九年级 · 变换几何
某兴趣小组开展课外活动. 如图, $A, B$ 两地相距 12 米, 小明从点 $A$ 出发沿 $A B$ 方向匀速前进, 2 秒后到达点 $D$, 此时他 $(C D)$ 在某一灯光下的影长为 $A D$, 继续按原速行走 2 秒到达点 $F$, 此时他在同一灯光下的影子仍落在其身后, 并测得这个影长为 1.2 米, 然后他将速度提高到原来的 1.5 倍,再行走 2 秒到达点 $H$, 此时他 $(G H)$ 在同一灯光下的影长为 $B H$ (点 $C, E, G$ 在一条直线上).

(1)请在图中画出光源 $O$ 点的位置, 并画出他位于点 $F$ 时在这个灯光下的影长 $F M$ (不写画法); (2)求小明原来的速度.

21 世纪教育网(www. 21 cnjy.com)
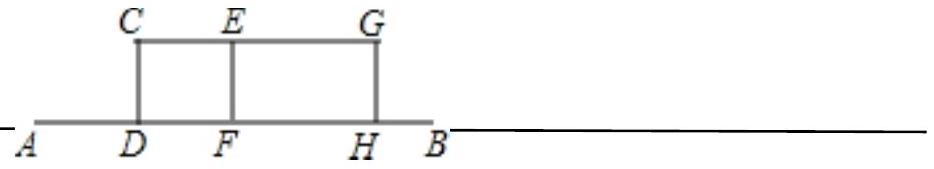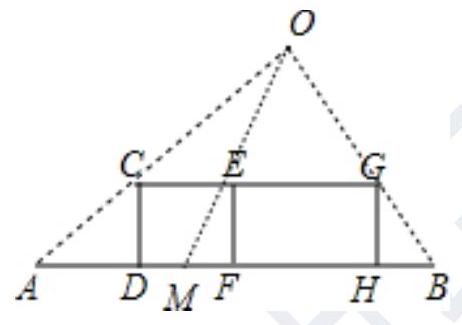
答案: 解: (1)如图,

(2)设小明原来的速度为 $x m / s$, 则 $C E=2 x m, A M=A F-M F=(4 x-1.2) m, E G=2 \times 1.5 x=3 x m$, $B M=A B-A M=12-(4 x-1.2)=13.2-4 x$,

$\because$ 点 $C, E, G$ 在一条直线上, $C G / / A B$,

$\therefore \triangle O C E \sim \triangle O A M, \triangle O E G \sim \triangle O M B$,

$\therefore \frac{C E}{A M}=\frac{O E}{O M}, \frac{E G}{B M}=\frac{O E}{O M}$,

$\therefore \frac{C E}{A M}=\frac{E G}{B M}$, 即 $\frac{2 x}{4 x-1.2}=\frac{3 x}{13.2-4 x}$, 解得 $x=1.5$,

经检验 $x=1.5$ 为方程的解,

$\therefore$ 小明原来的速度为 $1.5 \mathrm{~m} / \mathrm{s}$.

答: 小明原来的速度为 $1.5 \mathrm{~m} / \mathrm{s}$.